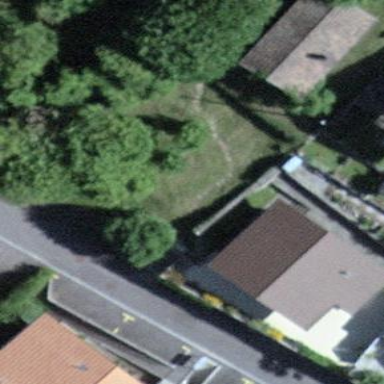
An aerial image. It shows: Residential building.